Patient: sex M, age 80
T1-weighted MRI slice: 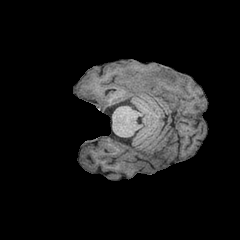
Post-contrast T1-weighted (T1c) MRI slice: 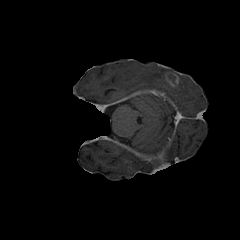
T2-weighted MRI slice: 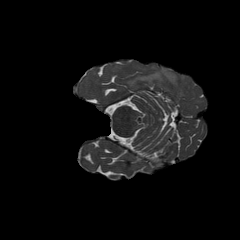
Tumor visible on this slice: yes
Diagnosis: Glioblastoma, IDH-wildtype
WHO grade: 4